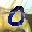
Label: 0